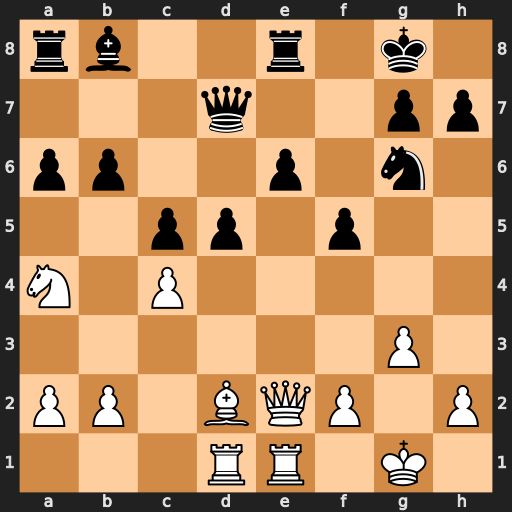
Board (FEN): rb2r1k1/3q2pp/pp2p1n1/2pp1p2/N1P5/6P1/PP1BQP1P/3RR1K1
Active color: w
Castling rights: -
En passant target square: -
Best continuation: Nxb6 Qb7 Nxa8